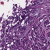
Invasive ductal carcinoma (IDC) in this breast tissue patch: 0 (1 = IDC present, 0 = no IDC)